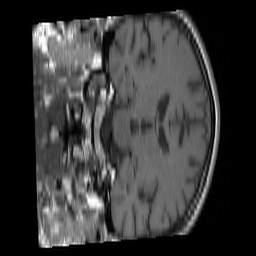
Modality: T1w
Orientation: coronal
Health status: ill
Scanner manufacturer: siemens
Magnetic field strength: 1.5 T
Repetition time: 0.477 s
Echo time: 0.0082 s